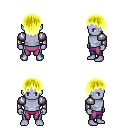
a pixel art fantasy rpg character, male body template, dark elf, purple skin, steel arm armor, magenta pants, gold plain hairstyle, four views (front, back, left, right), 2x2 character sprite sheet, small pixel art, hard edges, no anti-aliasing